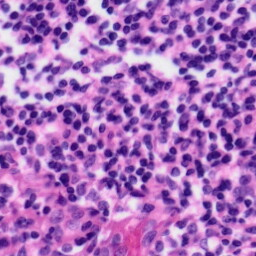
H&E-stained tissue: Tonsil